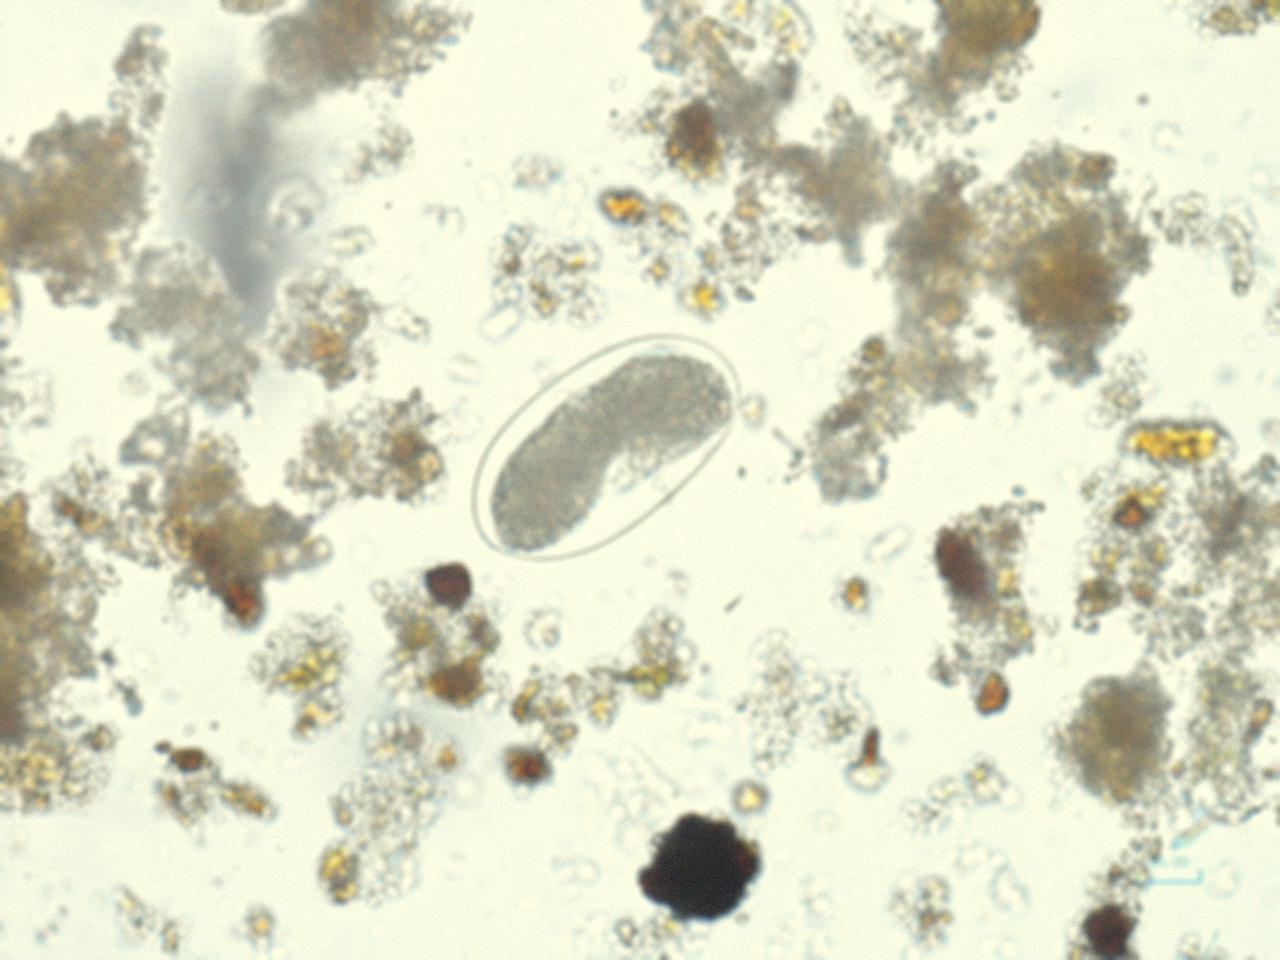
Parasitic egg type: Hookworm egg